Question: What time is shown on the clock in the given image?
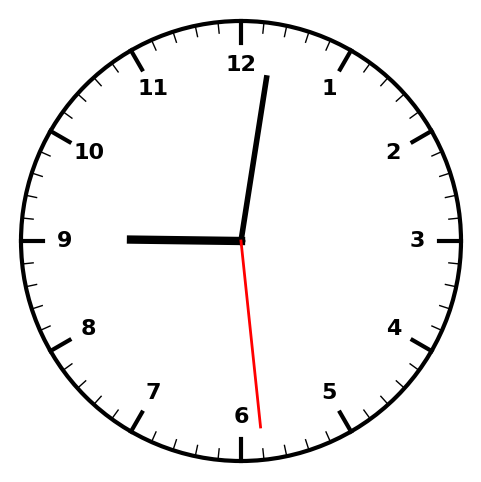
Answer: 09:01:29